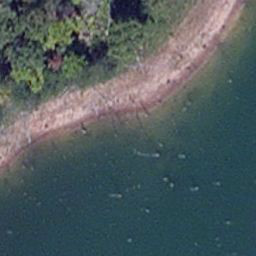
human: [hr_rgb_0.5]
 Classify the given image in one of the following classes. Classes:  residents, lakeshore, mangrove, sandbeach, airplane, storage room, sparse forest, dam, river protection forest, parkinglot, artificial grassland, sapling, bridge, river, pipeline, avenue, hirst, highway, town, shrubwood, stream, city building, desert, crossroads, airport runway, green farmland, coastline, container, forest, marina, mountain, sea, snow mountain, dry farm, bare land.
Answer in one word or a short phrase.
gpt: lakeshore